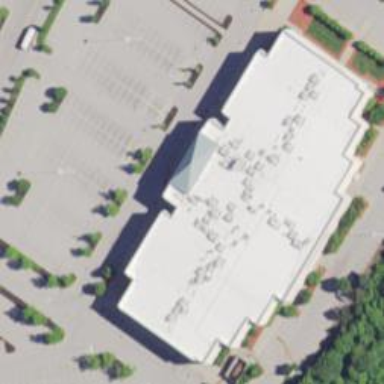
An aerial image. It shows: Retail building that includes cinema.